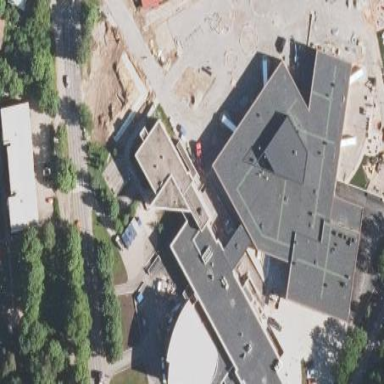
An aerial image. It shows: School building.